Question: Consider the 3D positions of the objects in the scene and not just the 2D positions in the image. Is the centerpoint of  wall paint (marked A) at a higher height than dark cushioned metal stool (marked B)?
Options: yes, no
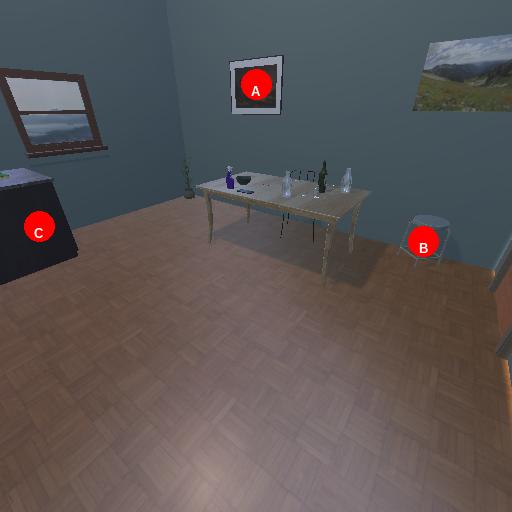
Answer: yes